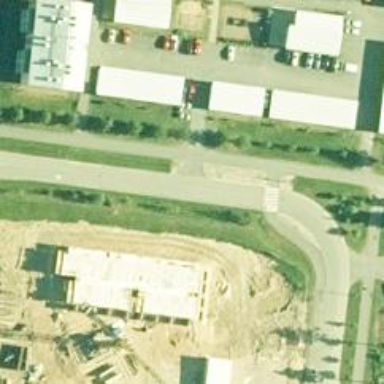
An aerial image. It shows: Asphalt cycleway.